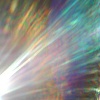
Label: sunburn